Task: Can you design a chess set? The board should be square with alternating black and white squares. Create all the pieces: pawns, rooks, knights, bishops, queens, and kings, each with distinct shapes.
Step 1394:
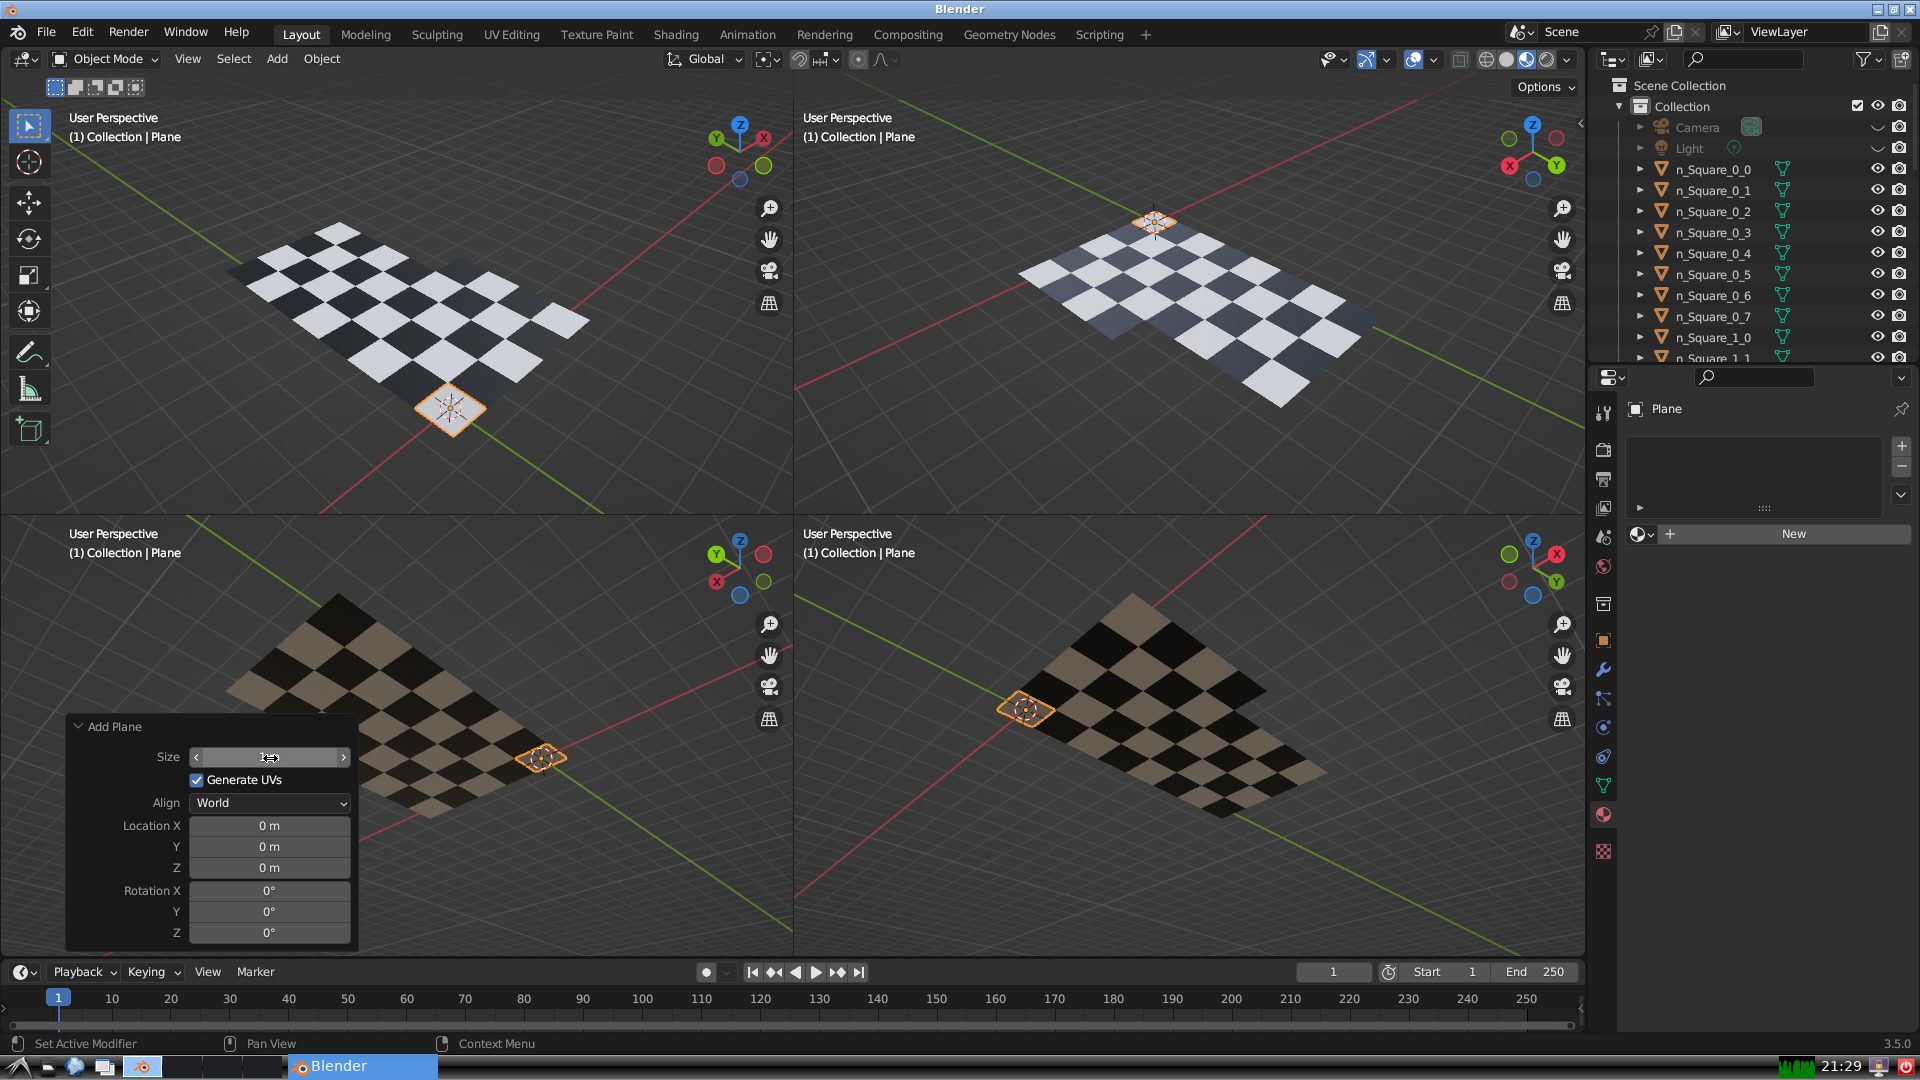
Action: {"mouse_move": [960, 540]}